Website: slack
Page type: payment
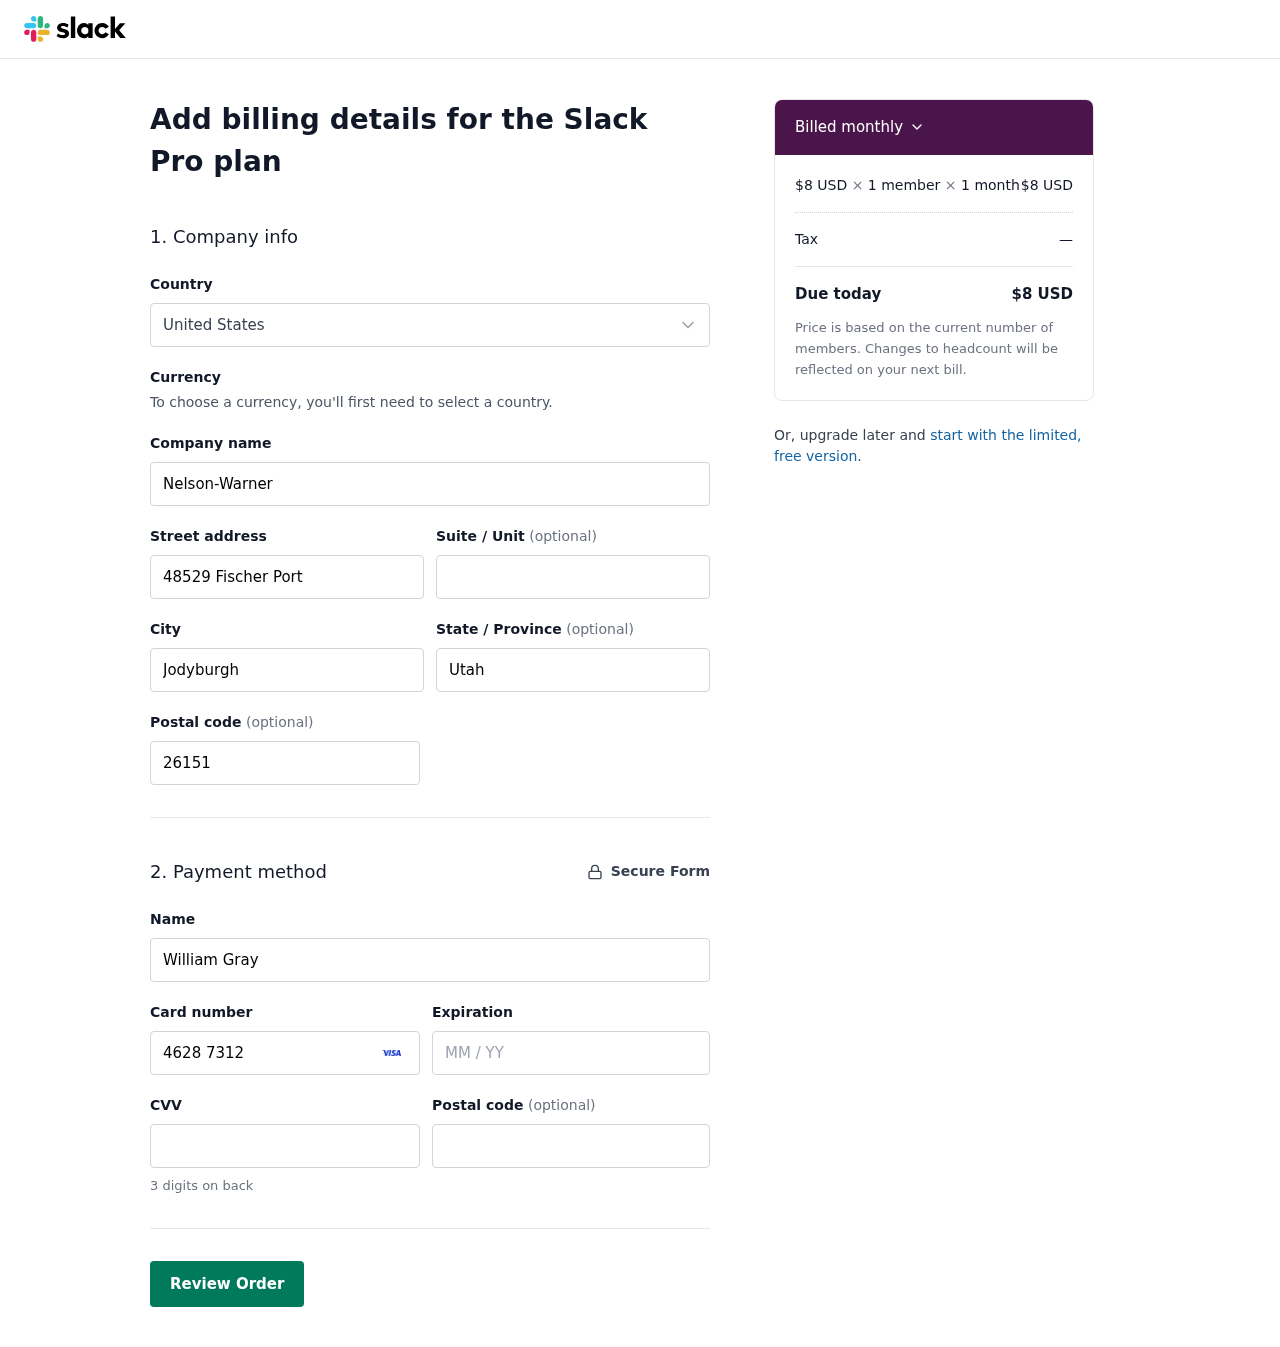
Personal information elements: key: PII_COUNTRY
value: United States
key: PII_COMPANY
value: Nelson-Warner
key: PII_STREET
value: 48529 Fischer Port
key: PII_CITY
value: Jodyburgh
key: PII_STATE
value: Utah
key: PII_POSTCODE
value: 26151
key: PII_FULLNAME
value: William Gray
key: PII_CARD_NUMBER
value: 4628 7312 3011 9483
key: PII_CARD_EXPIRY
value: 12/27
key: PII_CARD_CVV
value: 806
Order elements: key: ORDER_PRICE_PER_MEMBER
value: $8 USD
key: ORDER_NUM_MEMBERS
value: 1 member
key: ORDER_NUM_MONTHS
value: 1 month
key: ORDER_SUBTOTAL
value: $8 USD
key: ORDER_TAX
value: —
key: ORDER_TOTAL
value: $8 USD